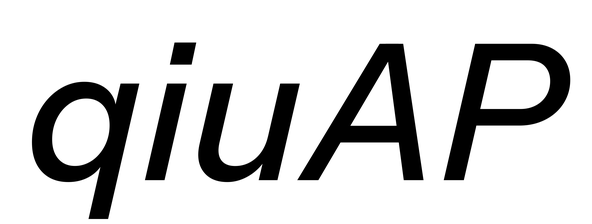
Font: InstrumentSans-Italic_Medium_Italic